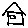
Label: house